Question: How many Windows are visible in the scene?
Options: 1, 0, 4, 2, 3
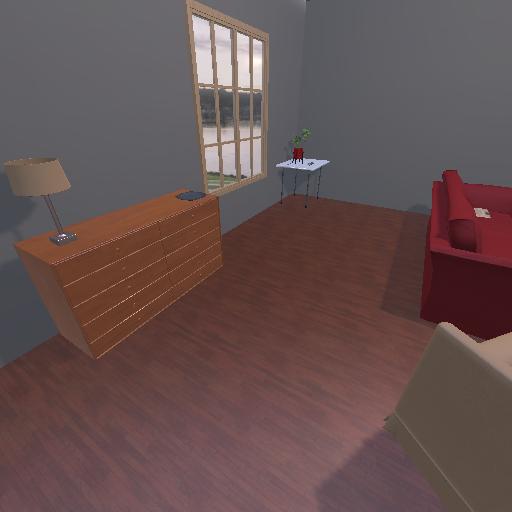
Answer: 1